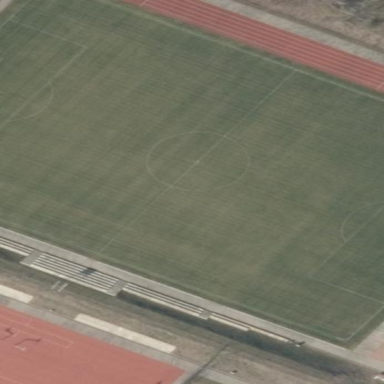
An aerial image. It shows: Soccer pitch for leisure land activities.